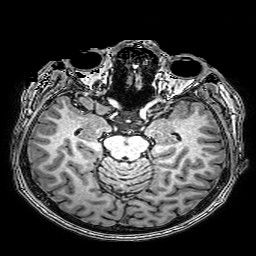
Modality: T1w
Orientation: coronal
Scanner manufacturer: philips
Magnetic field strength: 3 T
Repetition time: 0.0096 s
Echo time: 0.0046 s